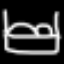
Label: bed